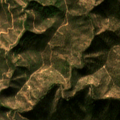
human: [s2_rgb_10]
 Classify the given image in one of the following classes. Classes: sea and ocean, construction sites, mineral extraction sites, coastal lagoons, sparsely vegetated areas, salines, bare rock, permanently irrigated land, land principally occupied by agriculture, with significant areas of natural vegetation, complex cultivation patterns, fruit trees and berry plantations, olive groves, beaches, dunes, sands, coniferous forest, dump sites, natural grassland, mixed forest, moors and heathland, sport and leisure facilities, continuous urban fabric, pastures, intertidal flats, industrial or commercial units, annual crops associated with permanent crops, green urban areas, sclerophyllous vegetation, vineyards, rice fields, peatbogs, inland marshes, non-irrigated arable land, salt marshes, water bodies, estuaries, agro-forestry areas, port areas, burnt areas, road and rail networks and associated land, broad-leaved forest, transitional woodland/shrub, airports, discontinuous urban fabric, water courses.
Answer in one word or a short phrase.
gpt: broad-leaved forest, sclerophyllous vegetation, transitional woodland/shrub